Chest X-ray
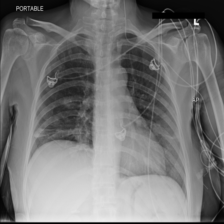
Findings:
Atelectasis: positive
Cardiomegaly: negative
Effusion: negative
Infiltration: negative
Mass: negative
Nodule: negative
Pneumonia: negative
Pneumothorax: negative
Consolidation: negative
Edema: negative
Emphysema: negative
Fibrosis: negative
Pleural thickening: negative
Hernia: negative